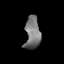
Tissue: lung
Cell type: Epithelial cells
Senescence score: 0.2099
Nuclear area (px): 488
Mean DAPI intensity: 119.195